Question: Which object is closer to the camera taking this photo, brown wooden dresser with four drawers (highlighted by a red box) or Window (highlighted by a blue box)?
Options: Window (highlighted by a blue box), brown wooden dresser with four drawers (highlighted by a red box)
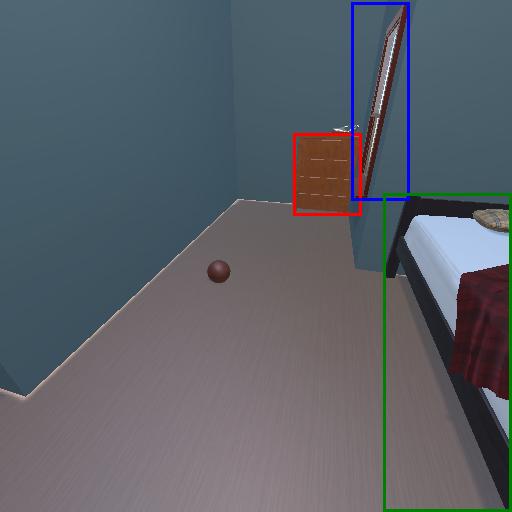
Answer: Window (highlighted by a blue box)